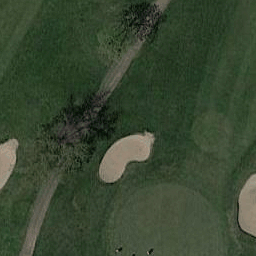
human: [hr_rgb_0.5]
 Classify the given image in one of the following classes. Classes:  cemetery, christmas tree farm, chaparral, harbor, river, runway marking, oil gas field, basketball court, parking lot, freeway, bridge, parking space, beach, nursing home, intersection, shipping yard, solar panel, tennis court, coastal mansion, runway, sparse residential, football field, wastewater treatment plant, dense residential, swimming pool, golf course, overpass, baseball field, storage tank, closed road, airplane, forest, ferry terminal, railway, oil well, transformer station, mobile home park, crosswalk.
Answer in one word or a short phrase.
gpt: golf course